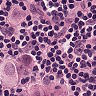
Metastatic tissue present: yes